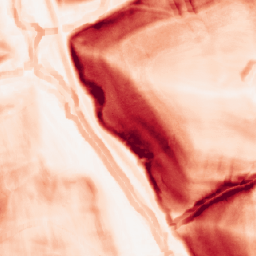
Category: morphological
Decomposition family: morphological_gradient
Decomposition parameters: size: 7
shape: square
Upsampling method: nearest
Upsampling parameters: scale: 4
Upsampling scale: 4